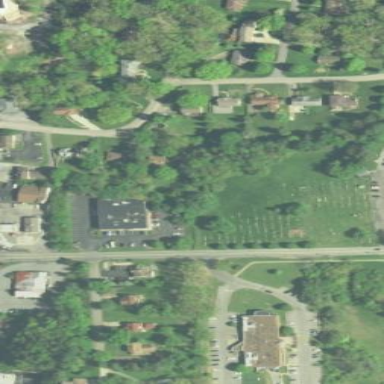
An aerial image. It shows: Graveyard.